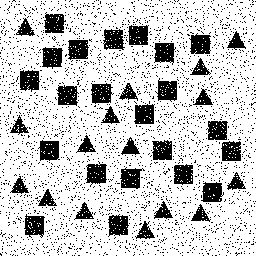
Squares: 22
Triangles: 16
Stars: 0
Total shapes: 38